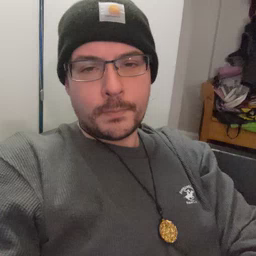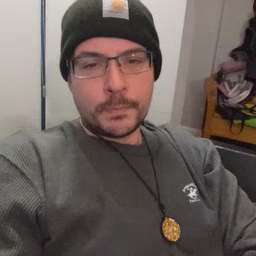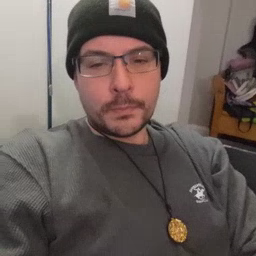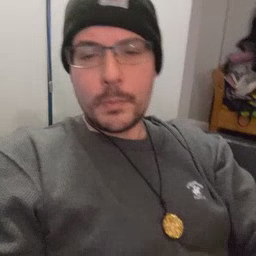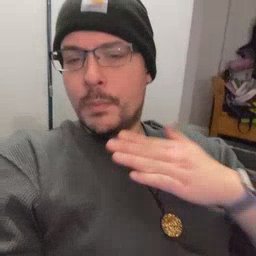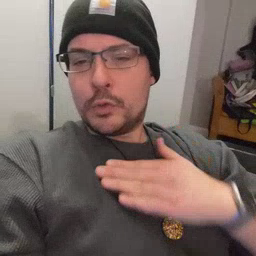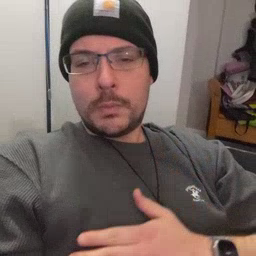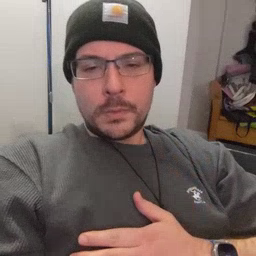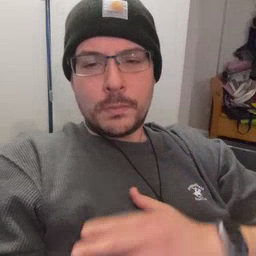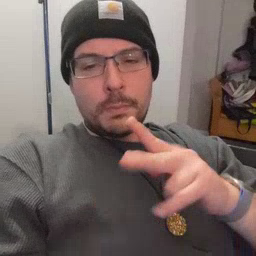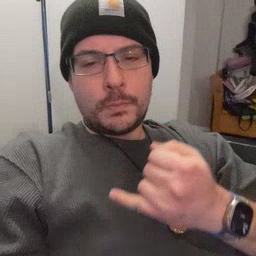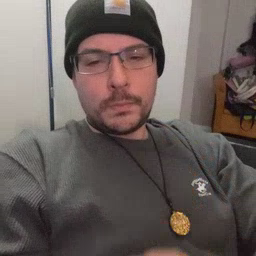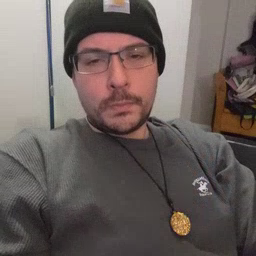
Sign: pajamas